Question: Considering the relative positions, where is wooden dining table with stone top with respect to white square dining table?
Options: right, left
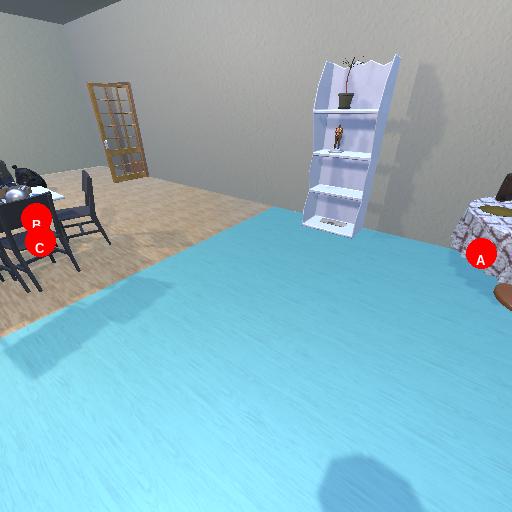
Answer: right